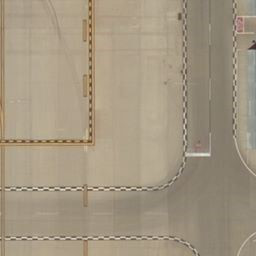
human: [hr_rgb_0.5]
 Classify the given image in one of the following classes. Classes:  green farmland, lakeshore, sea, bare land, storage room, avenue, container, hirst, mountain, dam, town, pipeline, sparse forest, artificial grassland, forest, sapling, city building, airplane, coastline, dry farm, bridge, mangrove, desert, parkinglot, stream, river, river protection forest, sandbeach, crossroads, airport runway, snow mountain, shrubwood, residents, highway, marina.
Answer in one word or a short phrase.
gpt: airport runway